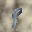
Label: 9